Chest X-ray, PA view. Patient: 54 years old, sex M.
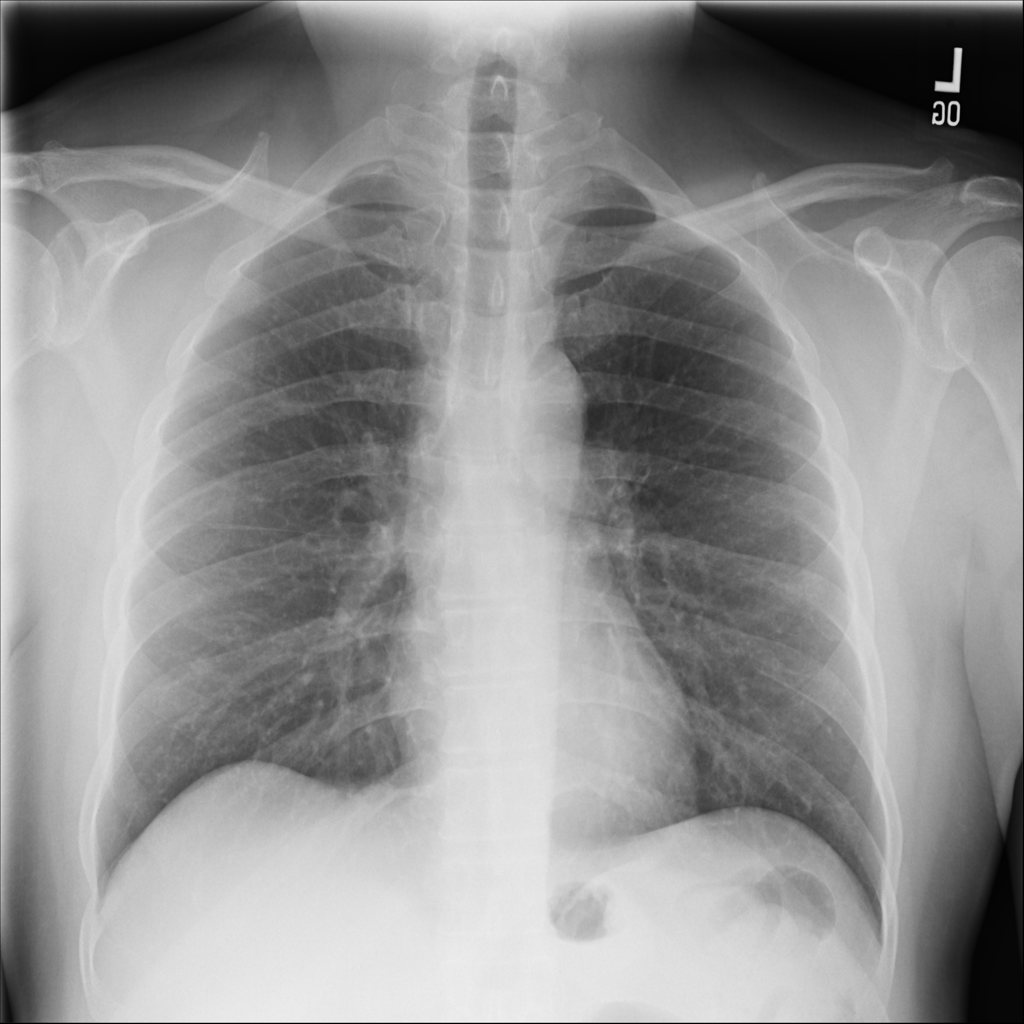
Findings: No Finding